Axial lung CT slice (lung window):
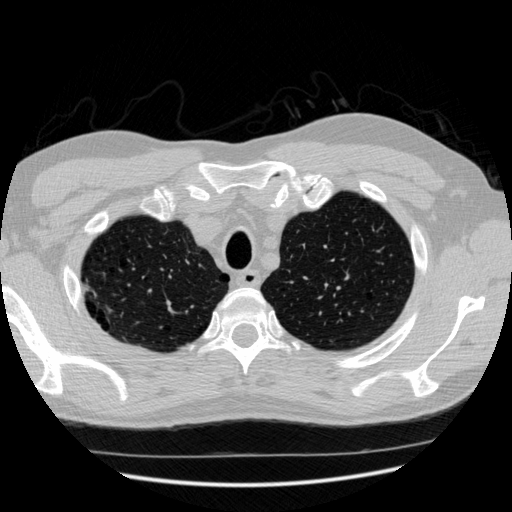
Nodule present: no